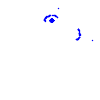
Particle: electron